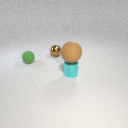
large brown rubber sphere above small cyan metal cylinder